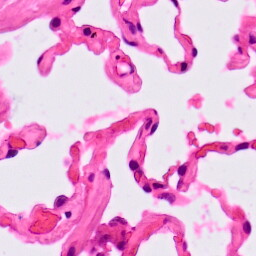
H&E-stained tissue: Lung